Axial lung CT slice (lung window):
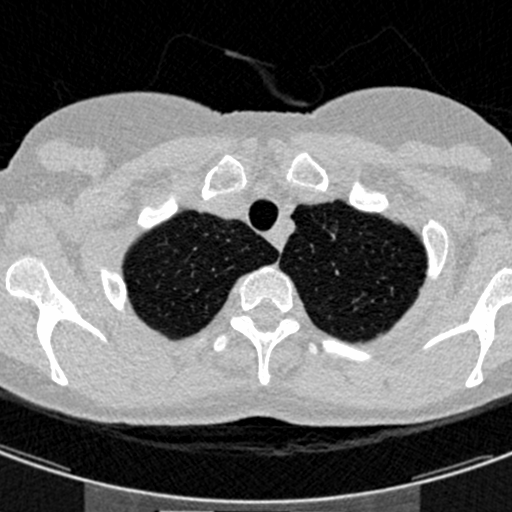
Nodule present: no